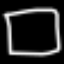
Label: square